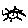
Label: sun